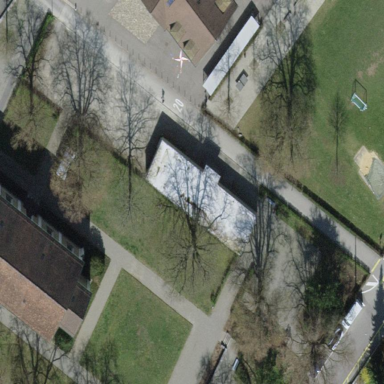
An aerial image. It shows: School building.